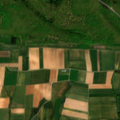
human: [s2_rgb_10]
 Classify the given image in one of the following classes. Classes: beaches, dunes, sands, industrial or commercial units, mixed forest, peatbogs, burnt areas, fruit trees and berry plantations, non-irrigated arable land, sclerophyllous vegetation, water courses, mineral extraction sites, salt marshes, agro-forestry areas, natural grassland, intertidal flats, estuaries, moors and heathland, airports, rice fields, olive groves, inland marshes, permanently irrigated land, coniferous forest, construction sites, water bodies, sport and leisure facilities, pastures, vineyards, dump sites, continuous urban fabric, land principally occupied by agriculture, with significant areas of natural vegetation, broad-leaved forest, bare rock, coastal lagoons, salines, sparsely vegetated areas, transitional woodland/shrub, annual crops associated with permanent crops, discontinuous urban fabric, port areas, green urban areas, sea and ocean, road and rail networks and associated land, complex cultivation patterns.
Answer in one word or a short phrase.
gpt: non-irrigated arable land, land principally occupied by agriculture, with significant areas of natural vegetation, broad-leaved forest, coniferous forest